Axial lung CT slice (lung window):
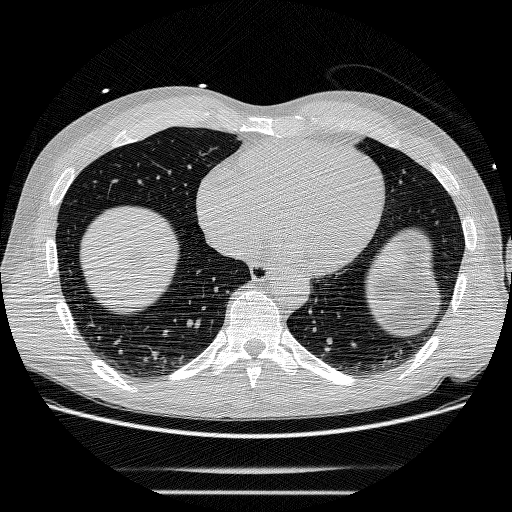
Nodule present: no